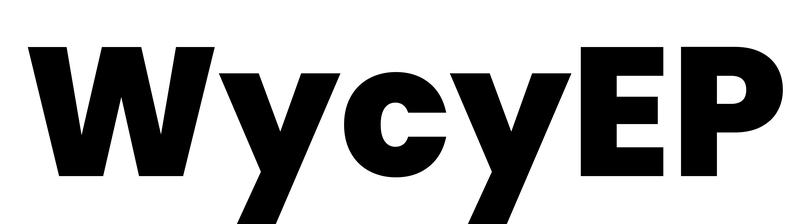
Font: Poppins-ExtraBold